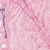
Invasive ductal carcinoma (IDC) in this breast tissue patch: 0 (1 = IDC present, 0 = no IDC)